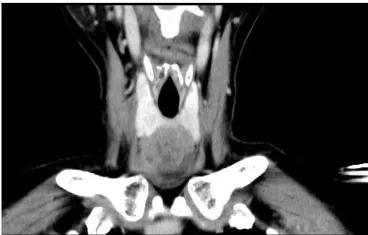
Preoperative CT scan of the patient. (B) CT scan of the neck (coronal plane).
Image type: radiology (ct)